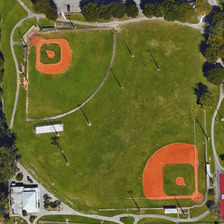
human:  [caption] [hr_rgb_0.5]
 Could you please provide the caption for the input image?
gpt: here is two baseballfields diagonally located on the lawn decorated with trees  near which is a basketball court and a parking lot .

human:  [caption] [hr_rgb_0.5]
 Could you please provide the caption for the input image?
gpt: there are two baseballfield on this area surrounded by trees .

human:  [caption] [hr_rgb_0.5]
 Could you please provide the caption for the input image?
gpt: two baseball field over against each other surrounded by many trees .

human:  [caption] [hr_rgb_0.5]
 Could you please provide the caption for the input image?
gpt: here is two baseballfields diagonally located on the lawn decorated with trees  near which is a basketball court and a parking lot .

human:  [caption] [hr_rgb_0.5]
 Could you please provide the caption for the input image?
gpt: two baseball fields are semi-surrounded by some green trees .